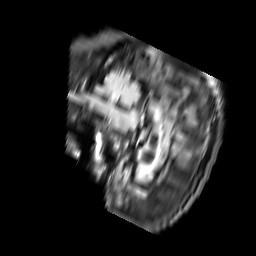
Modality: FLAIR
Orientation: sagittal
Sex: female
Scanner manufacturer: philips
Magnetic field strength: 3 T
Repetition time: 11 s
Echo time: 0.12 s